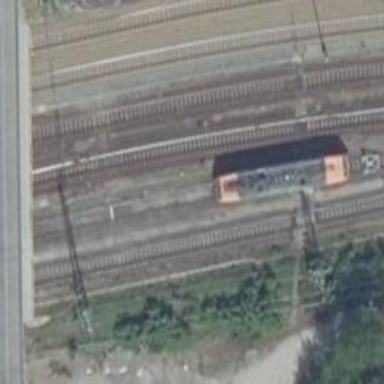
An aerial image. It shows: Railway signal.